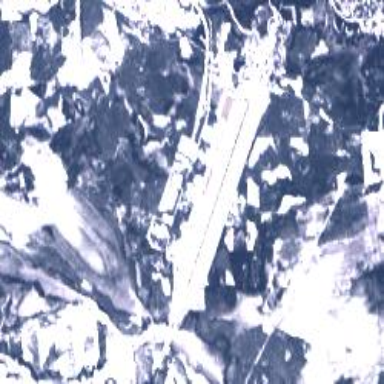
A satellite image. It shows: Military airfield located within aerodrome.